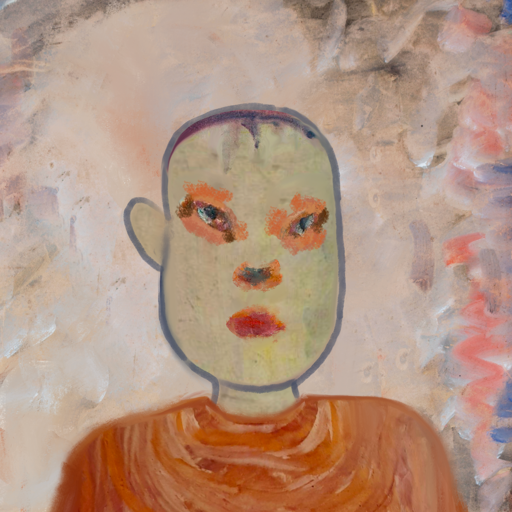
Background: Roy_Bahadur, Head And Neck Front: Hill_Girl, Face Front: Boggyland, Bust: Pious_Lady, Hair Front: Blank, Head Accessory: Blank, Second Necklace: Blank, Necklace: Blank, Baby: Blank